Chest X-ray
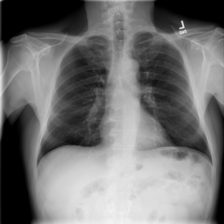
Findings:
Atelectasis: negative
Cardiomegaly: negative
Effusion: negative
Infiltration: negative
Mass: negative
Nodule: negative
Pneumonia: negative
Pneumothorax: negative
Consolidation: negative
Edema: negative
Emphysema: negative
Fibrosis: negative
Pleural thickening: negative
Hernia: negative